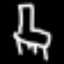
Label: chair